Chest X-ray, AP view. Patient: 22 years old, sex M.
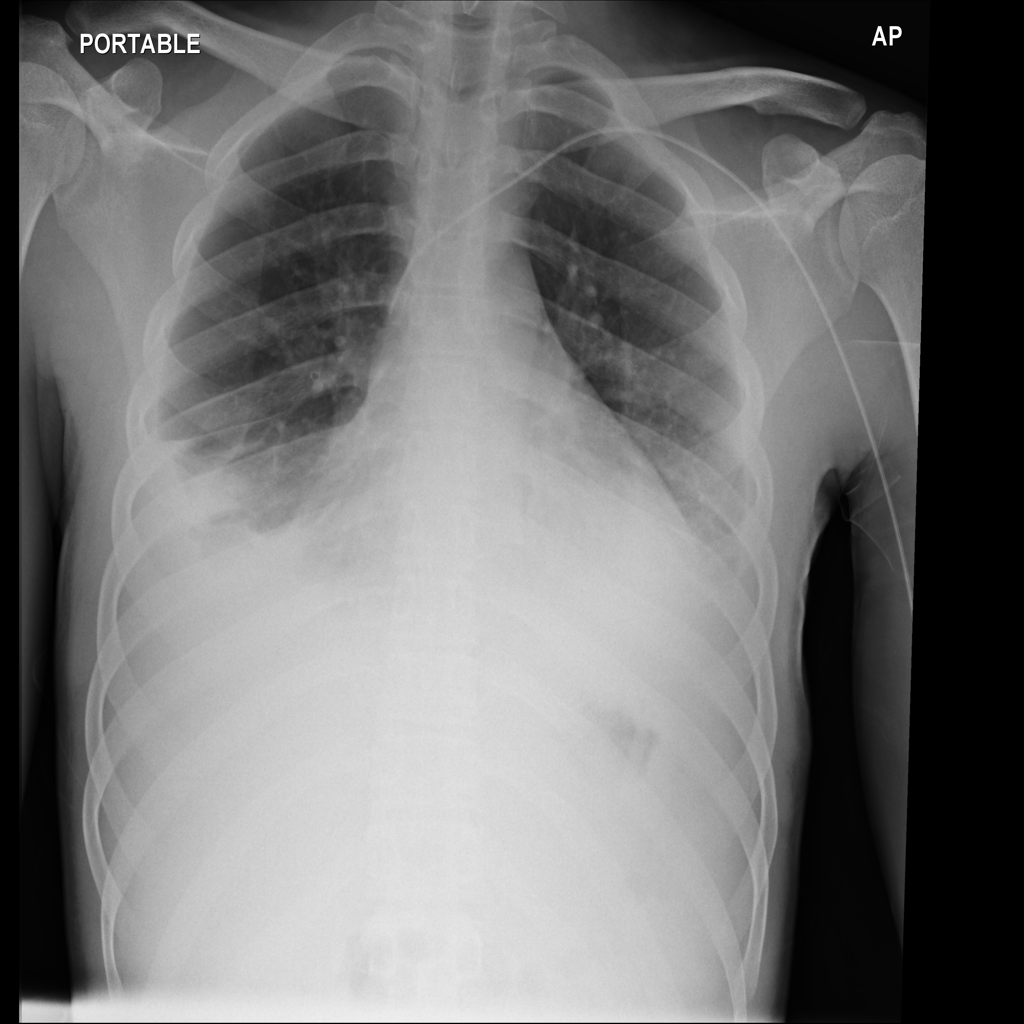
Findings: Atelectasis, Effusion